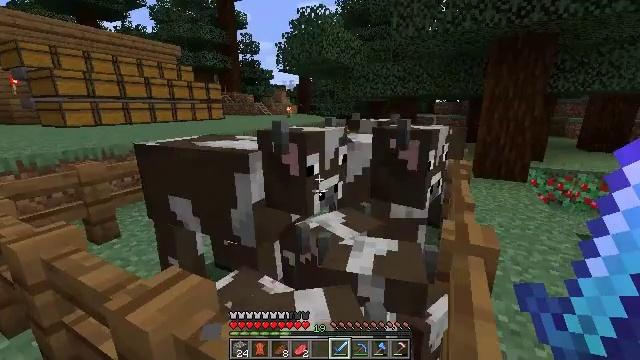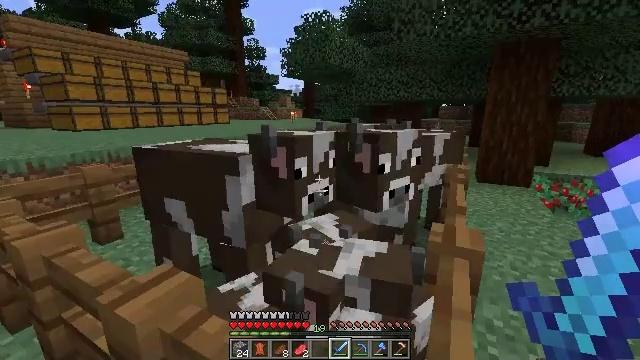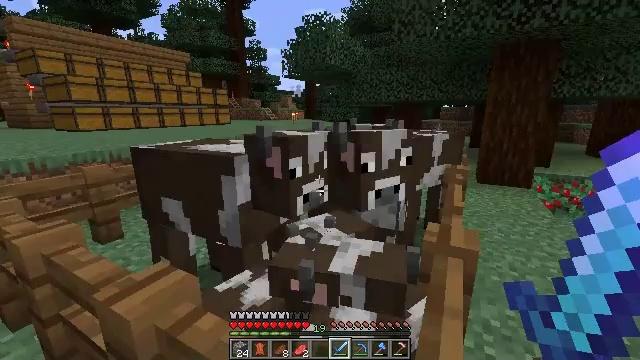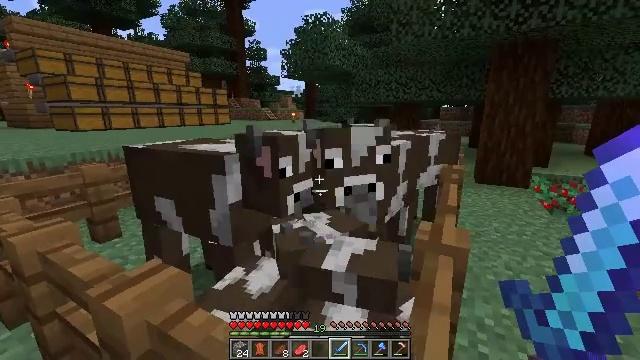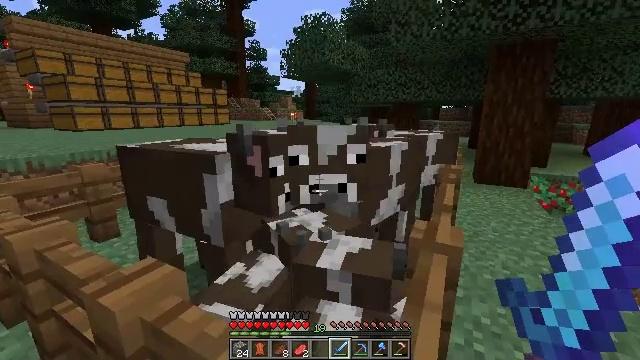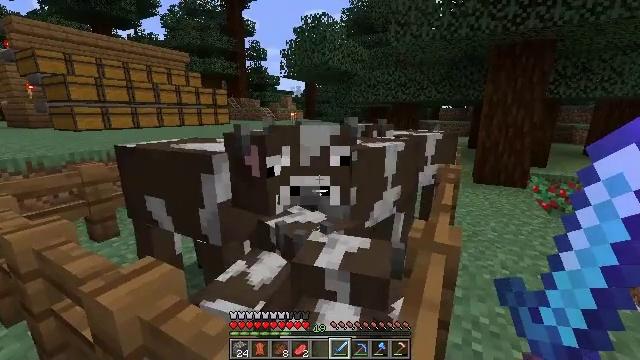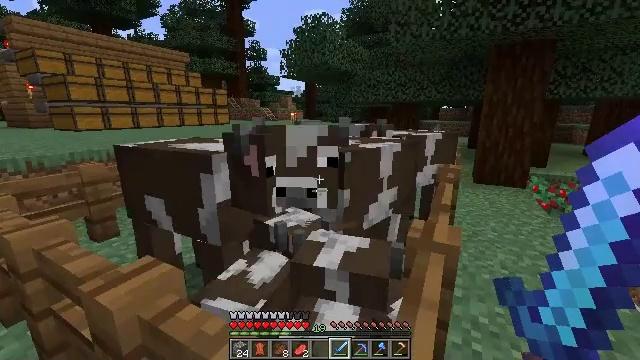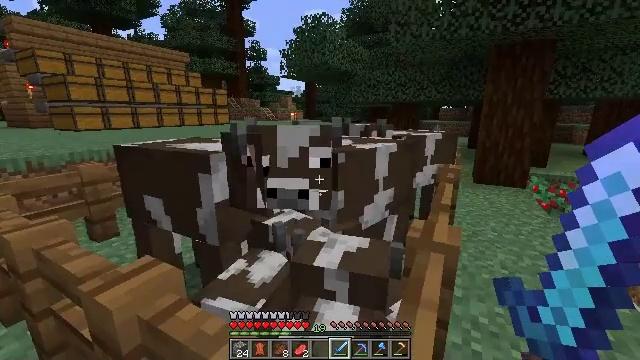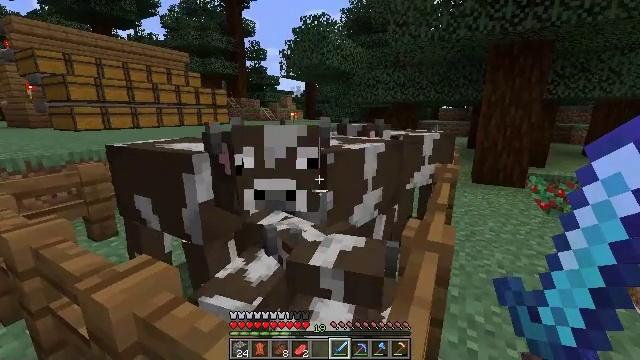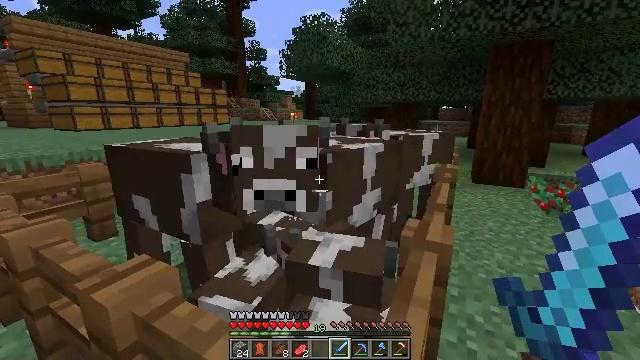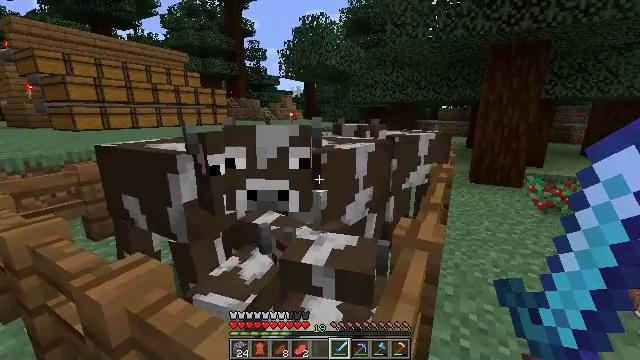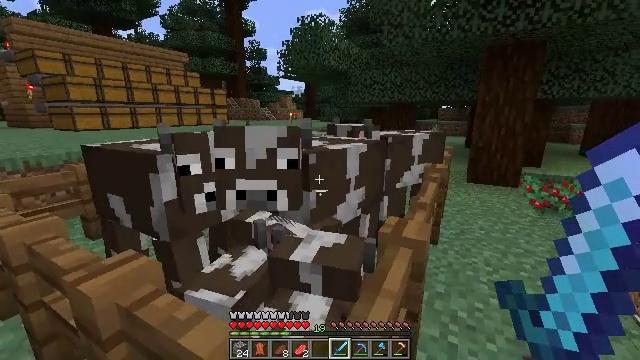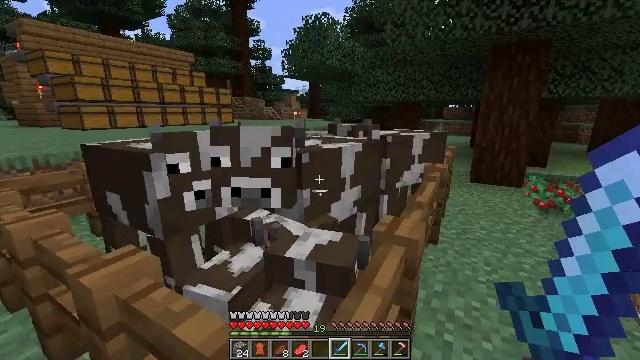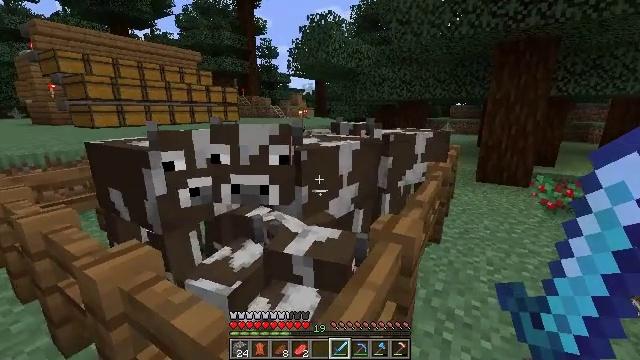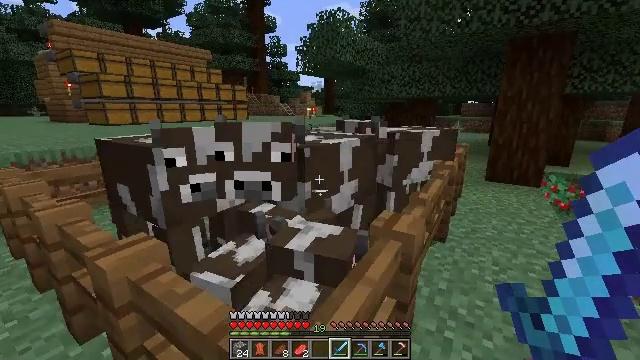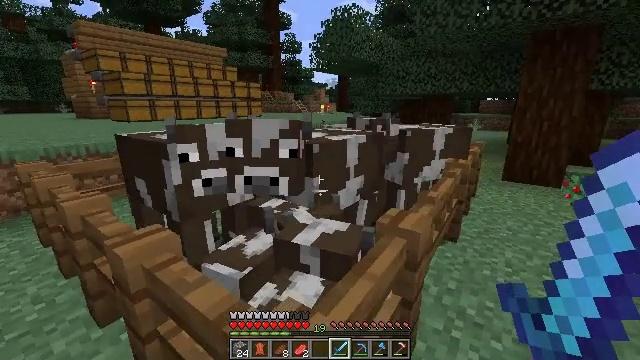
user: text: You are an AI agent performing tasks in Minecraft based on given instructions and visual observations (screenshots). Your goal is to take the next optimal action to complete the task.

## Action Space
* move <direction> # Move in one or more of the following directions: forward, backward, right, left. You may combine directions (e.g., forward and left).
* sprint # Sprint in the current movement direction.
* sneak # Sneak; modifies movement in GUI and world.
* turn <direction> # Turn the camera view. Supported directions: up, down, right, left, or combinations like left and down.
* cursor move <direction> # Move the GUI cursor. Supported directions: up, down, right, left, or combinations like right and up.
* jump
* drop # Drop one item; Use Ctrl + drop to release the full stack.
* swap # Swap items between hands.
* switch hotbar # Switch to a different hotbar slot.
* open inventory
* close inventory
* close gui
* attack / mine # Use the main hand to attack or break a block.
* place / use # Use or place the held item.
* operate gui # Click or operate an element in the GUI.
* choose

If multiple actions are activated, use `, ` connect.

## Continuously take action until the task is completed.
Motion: motion action
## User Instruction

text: Break the mature wheat plants.
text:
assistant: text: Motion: turn left
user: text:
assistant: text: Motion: no_op
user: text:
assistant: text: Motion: no_op
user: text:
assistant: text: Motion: no_op
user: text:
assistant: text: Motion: no_op
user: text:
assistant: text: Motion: no_op
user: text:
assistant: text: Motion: no_op
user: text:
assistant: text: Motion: move forward and move right
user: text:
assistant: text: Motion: move forward and move right
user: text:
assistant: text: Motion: move forward and move right
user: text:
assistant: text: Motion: move forward and move right
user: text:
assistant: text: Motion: move forward and move right, turn left
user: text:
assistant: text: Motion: move forward and move right, turn left
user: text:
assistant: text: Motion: move forward and move right, turn left
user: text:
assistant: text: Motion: move forward and move right, turn left
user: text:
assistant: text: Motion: move forward and move right, turn left
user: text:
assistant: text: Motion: move forward and move right, turn left
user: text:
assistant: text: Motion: move forward and move right, turn left
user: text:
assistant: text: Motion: move forward and move right, turn left
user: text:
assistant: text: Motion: move forward and move right
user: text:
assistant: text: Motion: move forward and move right
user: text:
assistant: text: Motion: move forward and move right
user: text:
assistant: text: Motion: move forward and move right
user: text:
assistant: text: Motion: move forward and move right, turn left
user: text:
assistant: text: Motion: move forward and move right, turn left
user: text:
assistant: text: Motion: turn left
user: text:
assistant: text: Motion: turn left
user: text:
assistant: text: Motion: turn left
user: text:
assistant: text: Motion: turn left
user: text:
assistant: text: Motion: turn left